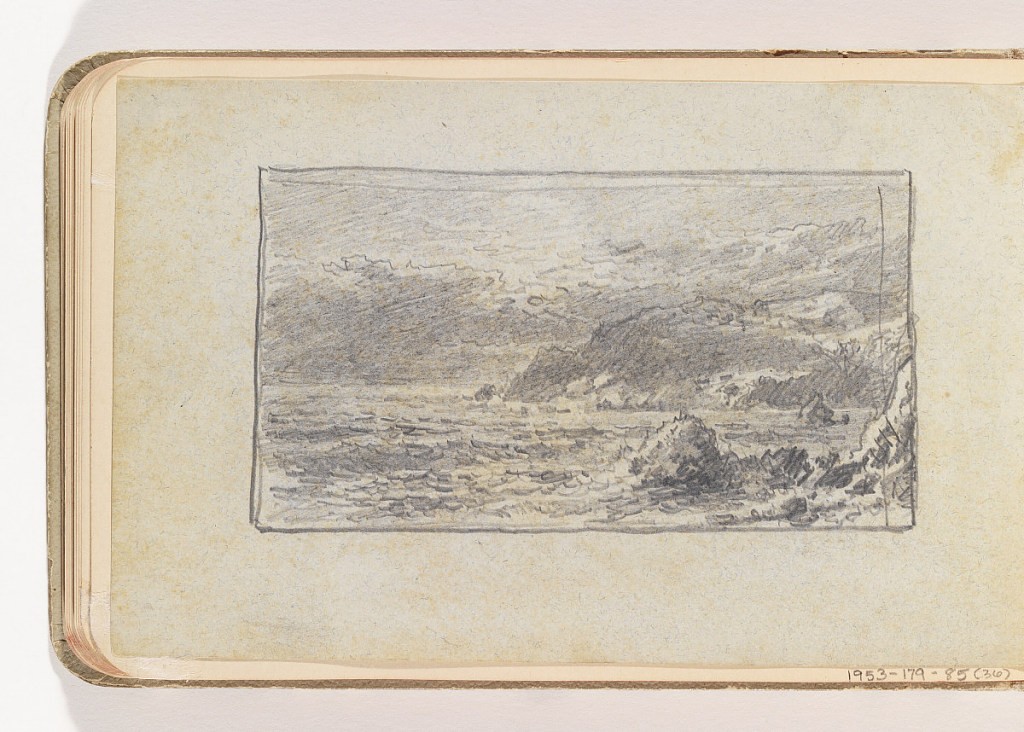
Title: Rocks, Low Hills and Ocean
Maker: William Trost Richards, American, 1833–1905
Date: late 19th century
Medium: Graphite on blue (faded) paper, lined
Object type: Album page
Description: Low cliffs and hills in the right middleground; rocks in right foreground with sea to the left.